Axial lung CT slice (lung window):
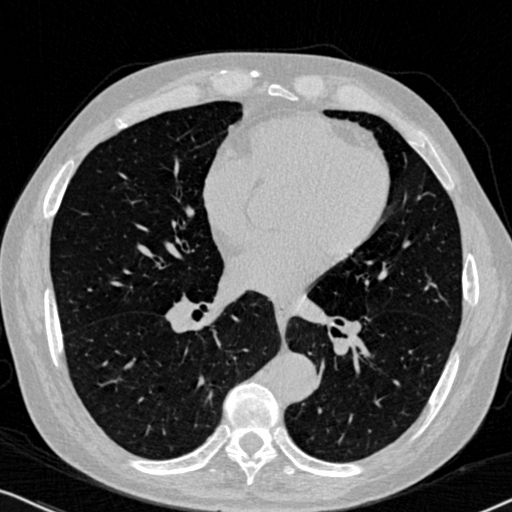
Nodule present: no